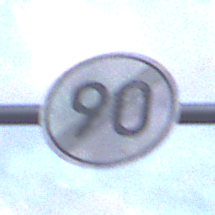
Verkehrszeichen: EndeGeschwindigkeit90
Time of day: SunriseSunset
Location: Outdoor (Nature)
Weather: PartlyCloudy
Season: NotSpecified
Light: Natural